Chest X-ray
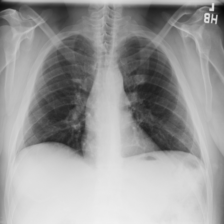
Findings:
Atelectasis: negative
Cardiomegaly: negative
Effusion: negative
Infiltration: negative
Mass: negative
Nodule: negative
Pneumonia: negative
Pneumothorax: negative
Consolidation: negative
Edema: negative
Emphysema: negative
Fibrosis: negative
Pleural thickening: negative
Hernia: negative